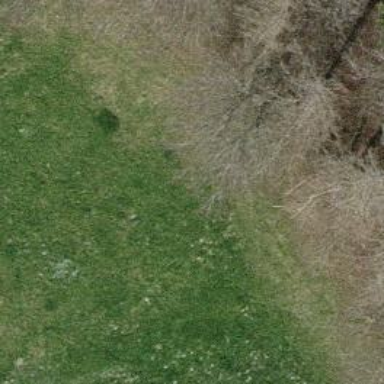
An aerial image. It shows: Path covered in grass.